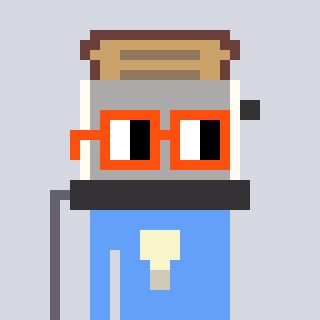
a pixel art character with square orange glasses, a toaster-shaped head and a blue-colored body on a cool background